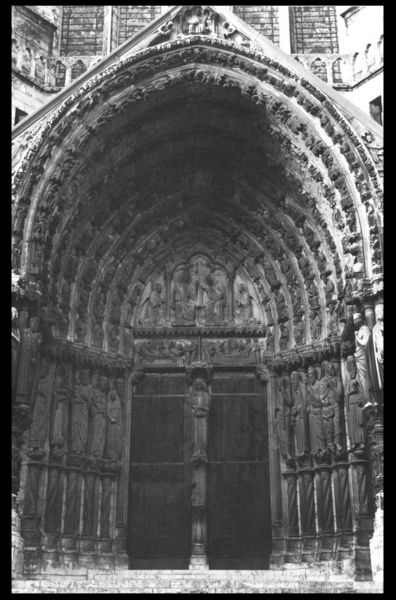
Titel: Maria-Triumph-Portal
Standort: Chartres, Notre-Dame (EU - F)
Schlagwörter: ausschnitt, grau, holz, säule, säulen, tür, gebäude, architektur, stein, kirche, gotik, statue, relief, bogen, giebel, kuppel, detail, stufen, bildhauerei, tor, foto, schwarz-weiß, portal, skulpturen, spitzbogen, mittelalter, heilige, heilig, zweiflüglig, behauen, bogenrelief